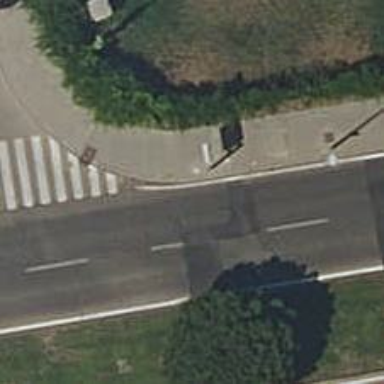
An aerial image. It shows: Kerb serving as barrier.